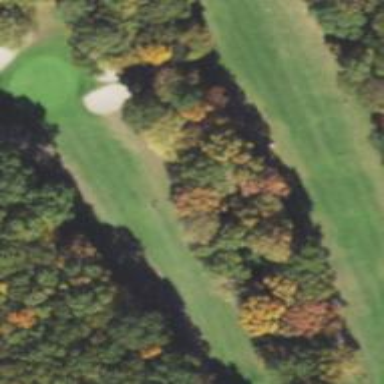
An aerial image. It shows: Grassy area designated as golf fairway.